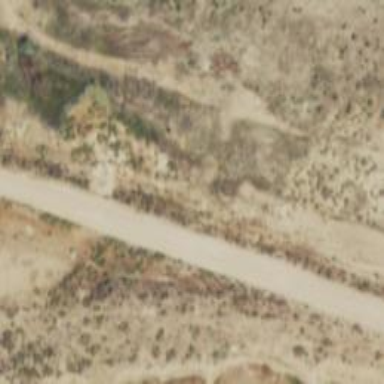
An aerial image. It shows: Unclassified road.